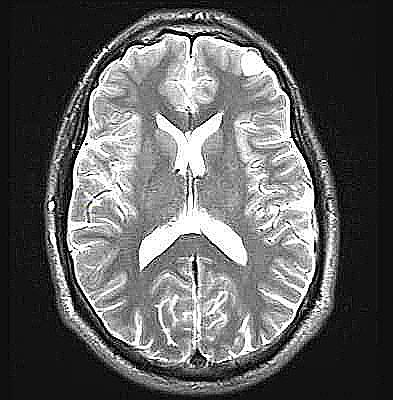
Label: notumor